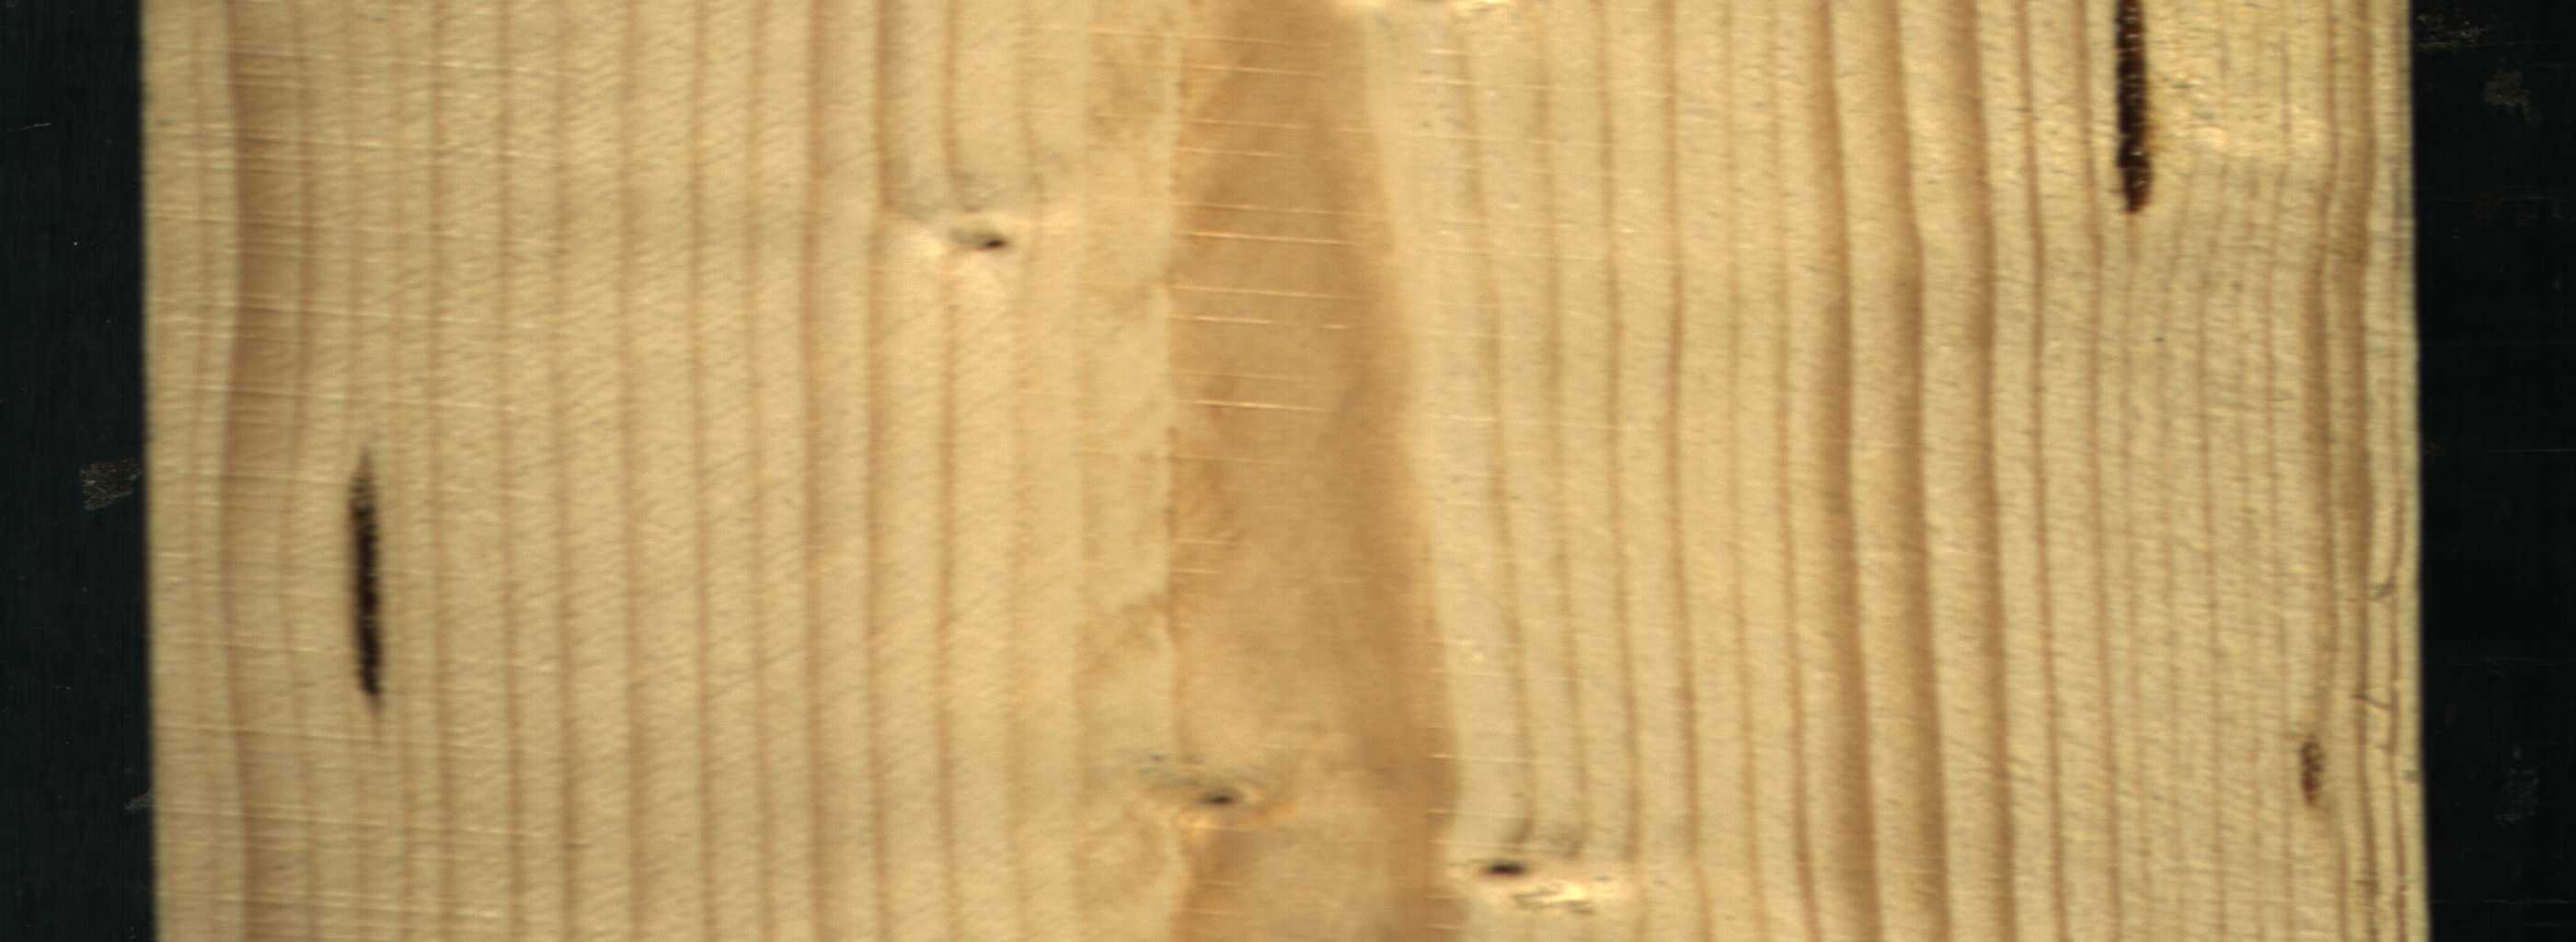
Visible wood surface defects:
resin
resin
resin
Dead_Knot
Live_Knot
Live_Knot